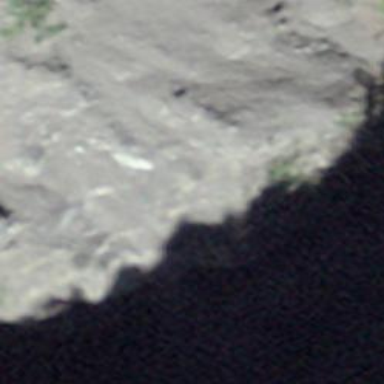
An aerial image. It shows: Natural scree.